Question: Here is what I'm trying to accomplish. We have an list of categories that appear on a page. The number of categories is unknown. The description can be pretty much any size... yet we want a uniform look. So, we are using the dotdotdot plugin to put ellipses on the paragraphs. When you hover over the item, it should expand the description and show the full text.
I want that hover to float or overlay whatever is below it. Due to some of my layout items (see my NOTE below) my sccontainer element doesn't have a set height. It's dynamic based on the content... with a max-height set.
When I change that height to AUTO in the hover event (which causes the text to flow down and displays all the content), I lose the background on the sccontainer element.
'''
.sccontainer { width: 280px; zoom: 1; float: left; margin: 5px 10px; padding: 0; border: 1px solid #8697a1; -moz-border-radius: 5px; border-radius: 5px; -moz-box-shadow: 0 0 6px #777; -webkit-box-shadow: 0 0 6px #777; box-shadow: 0 0 6px #777; -ms-filter: "progid:DXImageTransform.Microsoft.Shadow(Strength=6, Direction=90, Color='#777777')"; filter: progid:DXImageTransform.Microsoft.Shadow(Strength=6, Direction=90, Color='#777777'); position: relative; background: #fff url(http://imagecss.com/images/background.jpg) repeat-x left top; }
.sccontainer .parent { position: absolute; width: 270px; }
.sccontainer .image { margin: 5px; float: left; }
.sccontainer .image img { width: 48px; }
.sccontainer .icon { margin: 0; }
.sccontainer p { margin: 8px; padding: 0; max-height: 145px; }
.sccontainer h1 { line-height: 24px; display: inline-block; vertical-align: middle; width: 200px; height: 48px; padding: 0; margin: 5px 0 0 0; overflow: hidden; }
.sccontainer h1 a { padding: 0; font-size: 24px; color: #fff; font-weight: normal; }
.sccontainer .content { position: relative; height: 210px; padding: 0 5px; font-size: 15px; line-height: 22px; width: 270px; }
.sccontainer a:hover { text-decoration: underline; }
.sccontainer.hover { height: 250px; }
.sccontainer.hover .content { height: auto; }
.sccontainer.hover .content p { min-height: 135px; max-height: none; }
'''
Here is a jsFiddle version of what I have right now. You can see this in action, if you hover over the text in the blue box. It's a bit large, so I used jsFiddle instead of putting all the bits here code tags...
<URL>
And here is a mockup of what I'd like to see. Method 5a expands slightly to show the full content.... yets overlaps the red line. None of the other items move around or are affected.

Sorry for the size of things. I've trimmed it down about as much as I can. Also, I am modifying an existing intranet website... it's 3rd party, so I have limited control of the source code - hence the table usage. :(
I believe the issue stems from the fact that my sccontainer item is floating, and doesn't have a height specified. That's why the image disappears.
I had a version that kept the background... but the sccontainer box didn't resize like we need... the text just overflowed it... rather ugly.
I don't know enough CSS to make this all work right. I'm not adverse to using jQuery to do more if needed.
I did work on a version that handled most of the hover using the :hover stuff... but it didn't work quite as well as the jQuery approach.
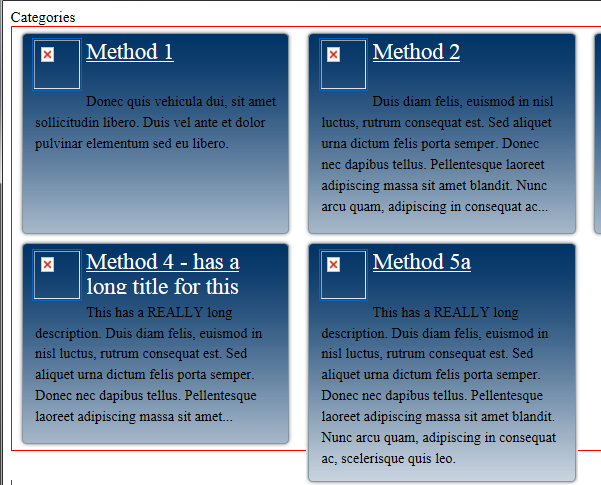
Answer: This answer may not solve your specific problem but it may help others with a similar scenario (working with tables makes difficult to render a clean layout in most cases.)
I ran into this issue before and this is how I solved it. It basically relies in an html nested 'div' structure to achieve the expandability of the content without affecting the floating layout of the near elements :
'''
<div id="wrapper" class="cf"><!--wrapper with border and CLEARED-->
<div class="sccontainer"><!--position relative-->
<div class="inner"><!--position absolute-->
<div class="content"><!--position relative-->
<!-- my content here -->
</div>
</div>
</div>
<!-- more containers etc-->
</div><!--END wrapper-->
'''
First, we are going to apply the infamous hack to the '#wrapper' container (use your preferred method):
'''
.cf:after {
visibility:hidden;
display:block;
content:"";
clear:both;
height:0
}
* html .cf {
zoom:1
}
/* IE6 */
*:first-child+html .cf {
zoom:1
}
'''
Then the style for the '.sccontainer' container :
'''
.sccontainer {
width: 280px; /* or whatever - could be % for responsiveness */
padding-bottom:200px; /* any value to give height without using height ;) */
position: relative;
float: left;
margin: 5px 10px; /* or whatever */
overflow: hidden; /* this is important to keep all same height and big content out of sight */
z-index: 1; /* this is important too, see later */
background: white url("imagebackground.jpg") 0 0 repeat-x; /* need to explain? */
}
'''
Then the '.inner' container, which actually will help to keep the layout in order if we 'hover' the elements
'''
.inner {
position: absolute; /* please don't move */
width: 100%; /* to fill the whole parent container */
height: 100%; /* same */
}
'''
And the content :
'''
.content {
position: relative;
background: white url("imagebackground.jpg") 0 0 repeat-x; /* not redundant though */
width: 100%; /* helps to fill the gaps with small content */
height: 100%; /* same, specially if using image backgrounds */
/* other styles, etc */
}
'''
: we should apply same 'border-radius' properties to the three containers and 'box-shadow' to '.sccontainer' and '.content' for consistency
Now, what happens when we 'hover' ?
'''
.sccontainer:hover {
overflow: visible; /* show the full content */
z-index: 999; /* place me on top of the others if needed (which lower z-index, remember?) */
}
.sccontainer:hover .content {
height: auto; /* as it really is, including background image */
}
'''
: this effect will happen regardless if the content's 'height' is smaller than the parent container's 'height'. You may not like the effect mostly if you are using borders and shadows (could be shown as smaller box inside the parent container) so we could add an extra class to '.sccontainer' like
'''
<div class="sccontainer withhover">
'''
and apply the 'hover' effects only if that class exist like
'''
.sccontainer.withhover:hover {
overflow: visible;
z-index: 999;
}
'''
... and use a bit of jQuery to remove that class for shorter content, so it won't be affected :
'''
jQuery(document).ready(function ($) {
$(".sccontainer").hover(function () {
var $contentHeight = $(this).find(".content").height();
if ($(this).innerHeight() > $contentHeight) {
$(this).removeClass("withhover");
}
});
});
'''
See <URL>